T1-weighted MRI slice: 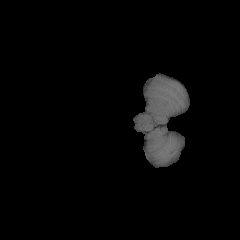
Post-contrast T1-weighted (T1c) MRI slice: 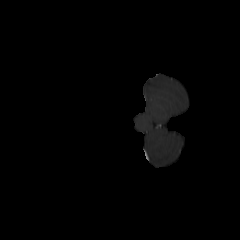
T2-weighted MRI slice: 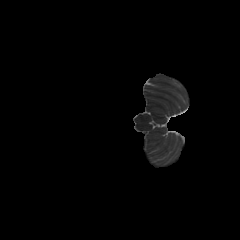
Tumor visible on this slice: no